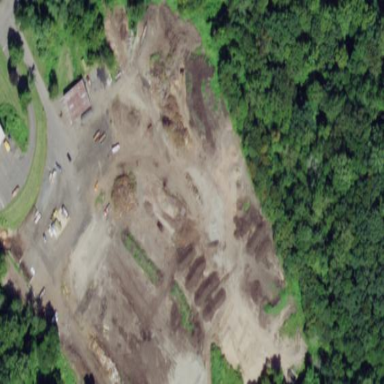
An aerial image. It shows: Recycling center for green waste and scrap metal.